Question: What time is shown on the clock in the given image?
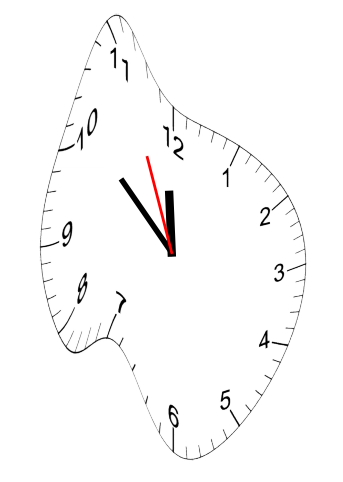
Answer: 11:51:56